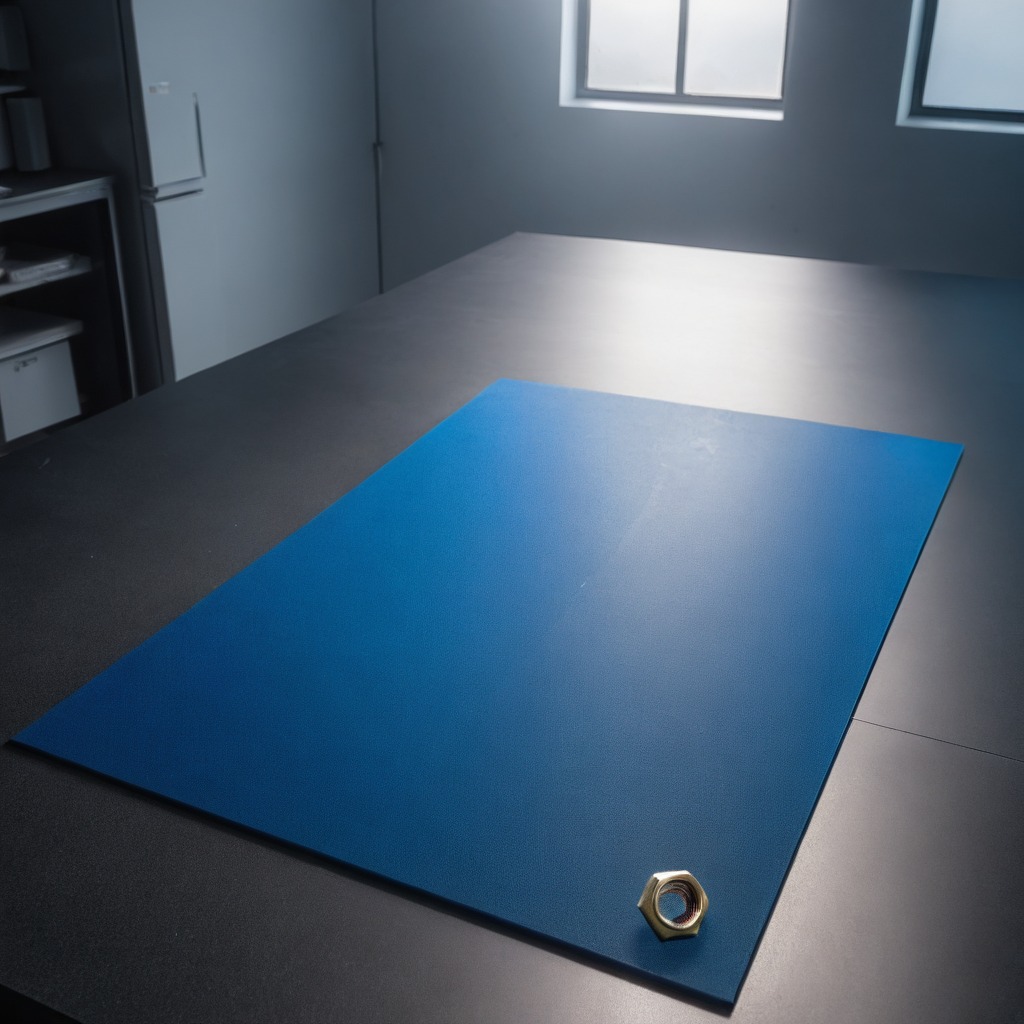
A metal nut is lying on the tabletop.